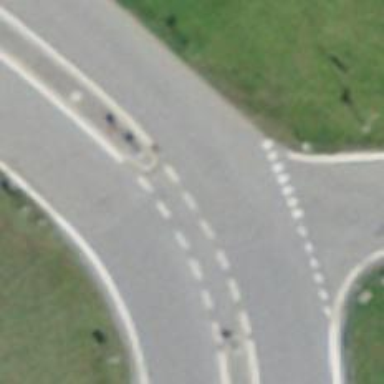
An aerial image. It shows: Tertiary road with asphalt surface.